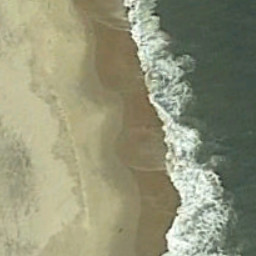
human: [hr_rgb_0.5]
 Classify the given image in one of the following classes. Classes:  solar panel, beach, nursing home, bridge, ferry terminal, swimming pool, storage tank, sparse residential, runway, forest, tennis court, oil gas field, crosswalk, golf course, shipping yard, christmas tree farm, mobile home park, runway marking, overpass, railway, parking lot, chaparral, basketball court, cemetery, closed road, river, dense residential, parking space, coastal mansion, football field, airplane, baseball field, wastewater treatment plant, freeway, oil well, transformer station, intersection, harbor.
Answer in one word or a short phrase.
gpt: beach